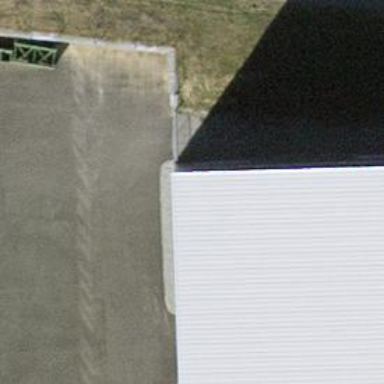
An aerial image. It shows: Building with surveillance equipment installed.